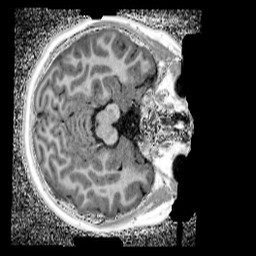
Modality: UNIT1_denoised
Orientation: axial
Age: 10
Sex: female
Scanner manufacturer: siemens
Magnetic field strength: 3 T
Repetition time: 4 s
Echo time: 0.00299 s